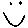
Label: smiley face